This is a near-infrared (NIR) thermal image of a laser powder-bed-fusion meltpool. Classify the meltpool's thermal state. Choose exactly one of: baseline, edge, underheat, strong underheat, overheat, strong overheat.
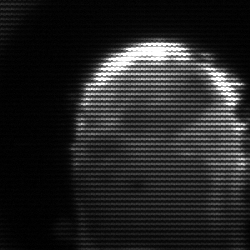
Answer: baseline